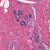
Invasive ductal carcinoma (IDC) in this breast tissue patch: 0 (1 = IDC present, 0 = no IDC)